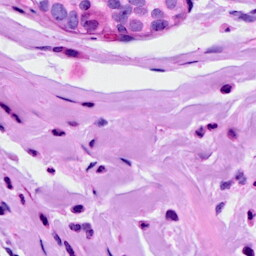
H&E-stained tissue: Breast